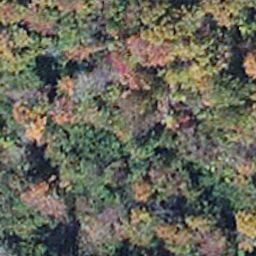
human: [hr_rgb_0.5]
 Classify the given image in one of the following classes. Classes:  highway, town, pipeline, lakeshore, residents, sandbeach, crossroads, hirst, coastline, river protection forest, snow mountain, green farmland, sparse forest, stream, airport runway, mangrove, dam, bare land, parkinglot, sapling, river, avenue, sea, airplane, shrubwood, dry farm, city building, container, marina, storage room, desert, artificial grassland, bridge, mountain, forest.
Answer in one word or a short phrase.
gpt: mangrove